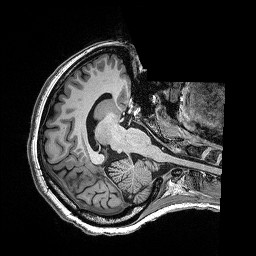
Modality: T1w
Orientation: axial